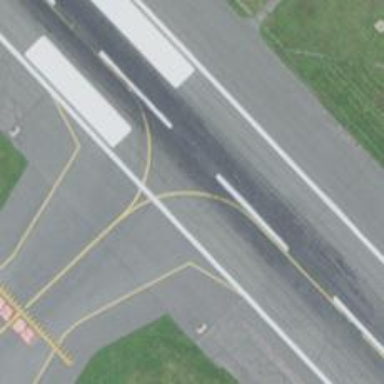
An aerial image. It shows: Asphalt taxiway at the airport.